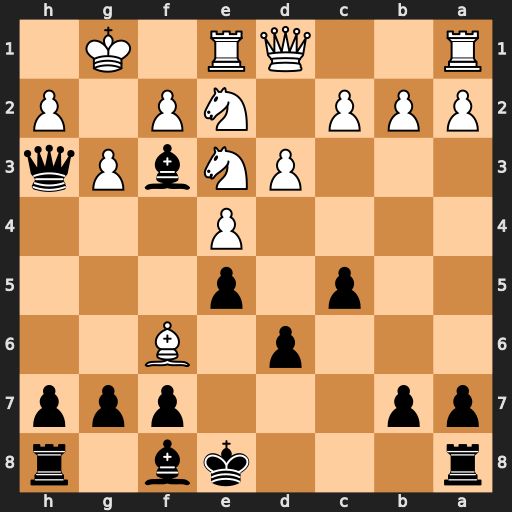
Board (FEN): r3kb1r/pp3ppp/3p1B2/2p1p3/4P3/3PNbPq/PPP1NP1P/R2QR1K1
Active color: b
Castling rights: kq
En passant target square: -
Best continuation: gxf6 Nf4 exf4 Qxf3 fxe3